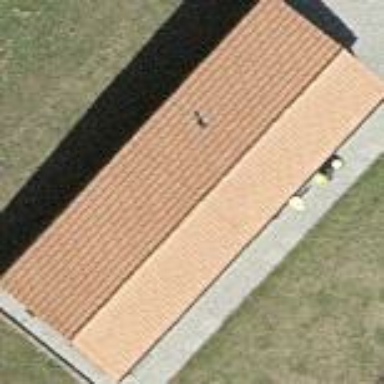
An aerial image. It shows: Garage building.